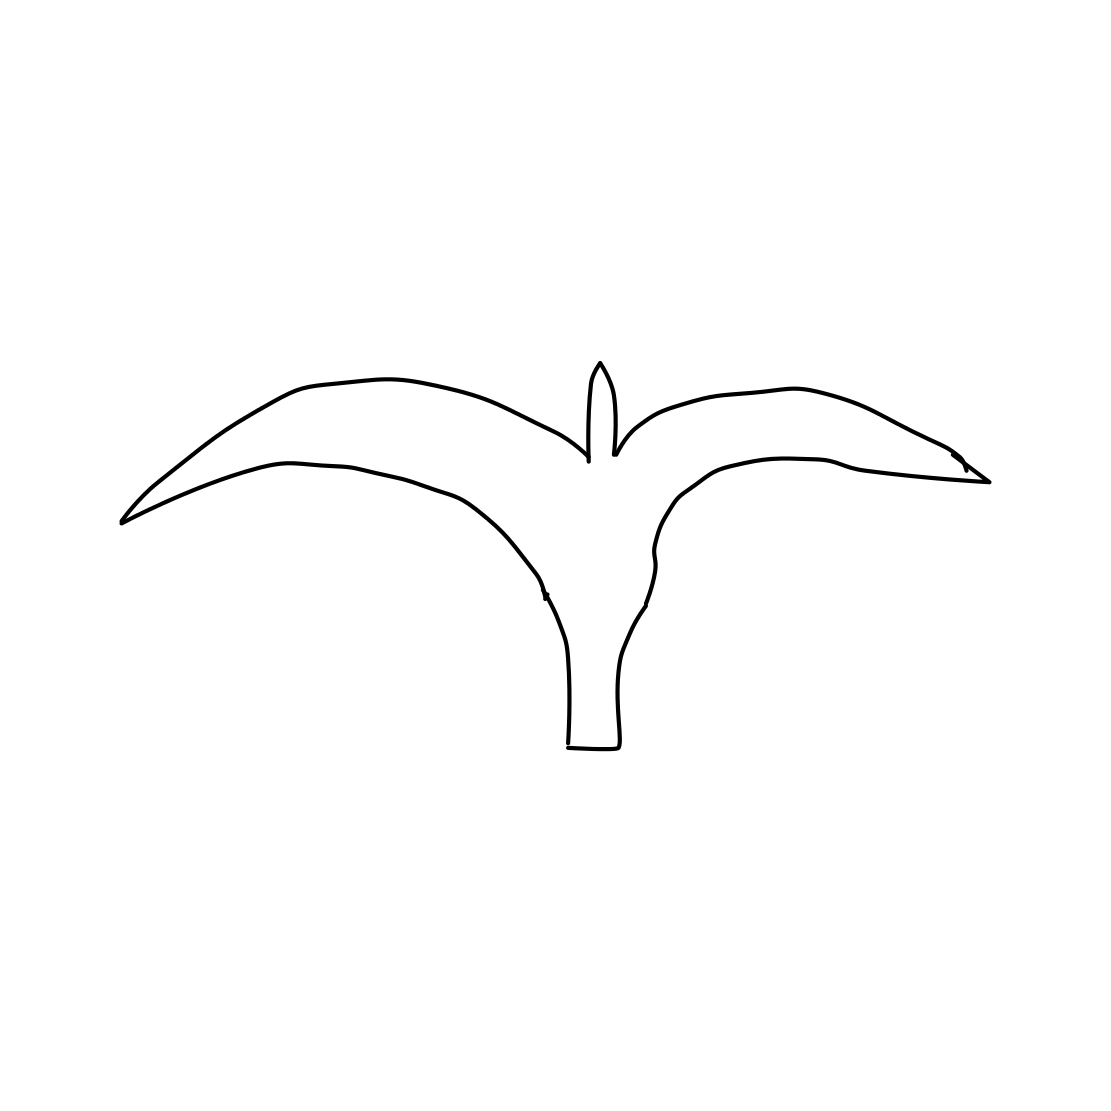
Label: flying bird